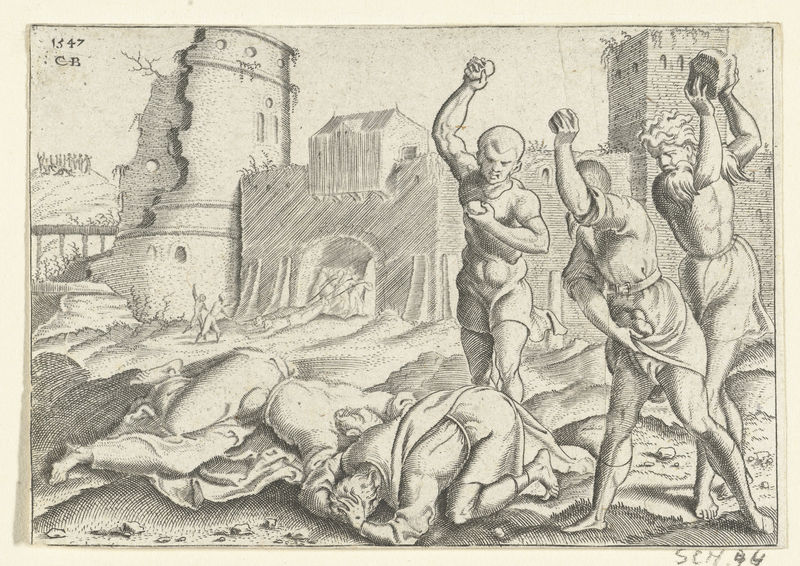
Titel: Barnabas en Paulus worden gestenigd
Künstler: Cornelis Bosch
Standort: Amsterdam
Institution: Rijksmuseum
Schlagwörter: mann, frauen, männer, zeichnung, bart, stein, steine, hügel, turm, bogen, gewalt, tor, ruine, burg, festung, opfer, burgtor, turn, feste, steinigen, steinigung, sch, werfen, huligans, burgtog, to boden